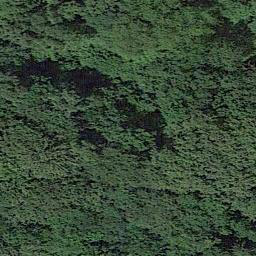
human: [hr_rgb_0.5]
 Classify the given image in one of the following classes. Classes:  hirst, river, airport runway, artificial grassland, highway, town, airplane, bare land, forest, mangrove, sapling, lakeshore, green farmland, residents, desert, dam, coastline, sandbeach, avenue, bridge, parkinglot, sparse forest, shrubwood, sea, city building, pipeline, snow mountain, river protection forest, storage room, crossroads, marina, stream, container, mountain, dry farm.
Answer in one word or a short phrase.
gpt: forest